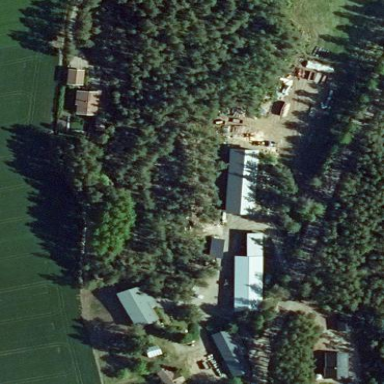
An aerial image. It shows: Farm with farmyard.